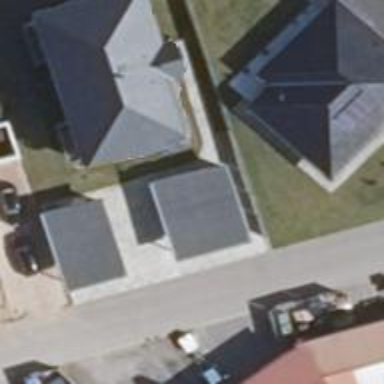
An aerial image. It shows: House with hipped roof in grey color. The roof is oriented along the building structure.